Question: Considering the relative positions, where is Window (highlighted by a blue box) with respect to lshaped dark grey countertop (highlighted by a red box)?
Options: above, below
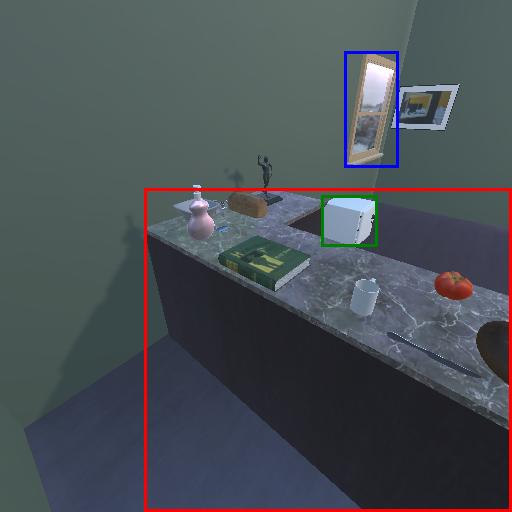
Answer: above